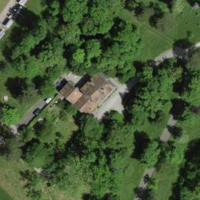
EUNIS habitat code: 53
Species observed at this site:
Erythronium dens-canis
Ophioglossum vulgatum